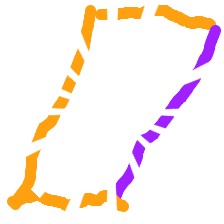
Shape: parallelogram